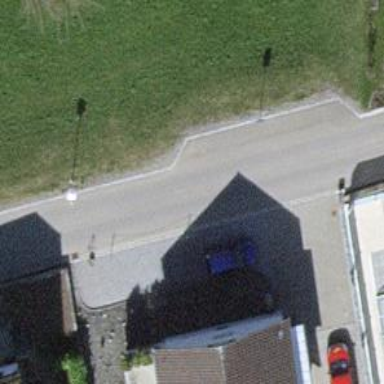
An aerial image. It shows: Residential road with smooth surface.